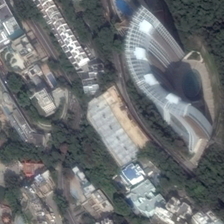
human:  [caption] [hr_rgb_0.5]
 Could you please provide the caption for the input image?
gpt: there are many cars on the road .

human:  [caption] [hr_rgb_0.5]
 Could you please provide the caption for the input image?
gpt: there are many cars on the road .

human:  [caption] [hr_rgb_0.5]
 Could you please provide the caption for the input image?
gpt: tall buildings are on both sides of the road .

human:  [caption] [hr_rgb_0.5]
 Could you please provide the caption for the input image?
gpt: tall buildings are on both sides of the road .

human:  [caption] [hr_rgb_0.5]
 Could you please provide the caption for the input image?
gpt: tall buildings are on both sides of the road .